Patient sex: M
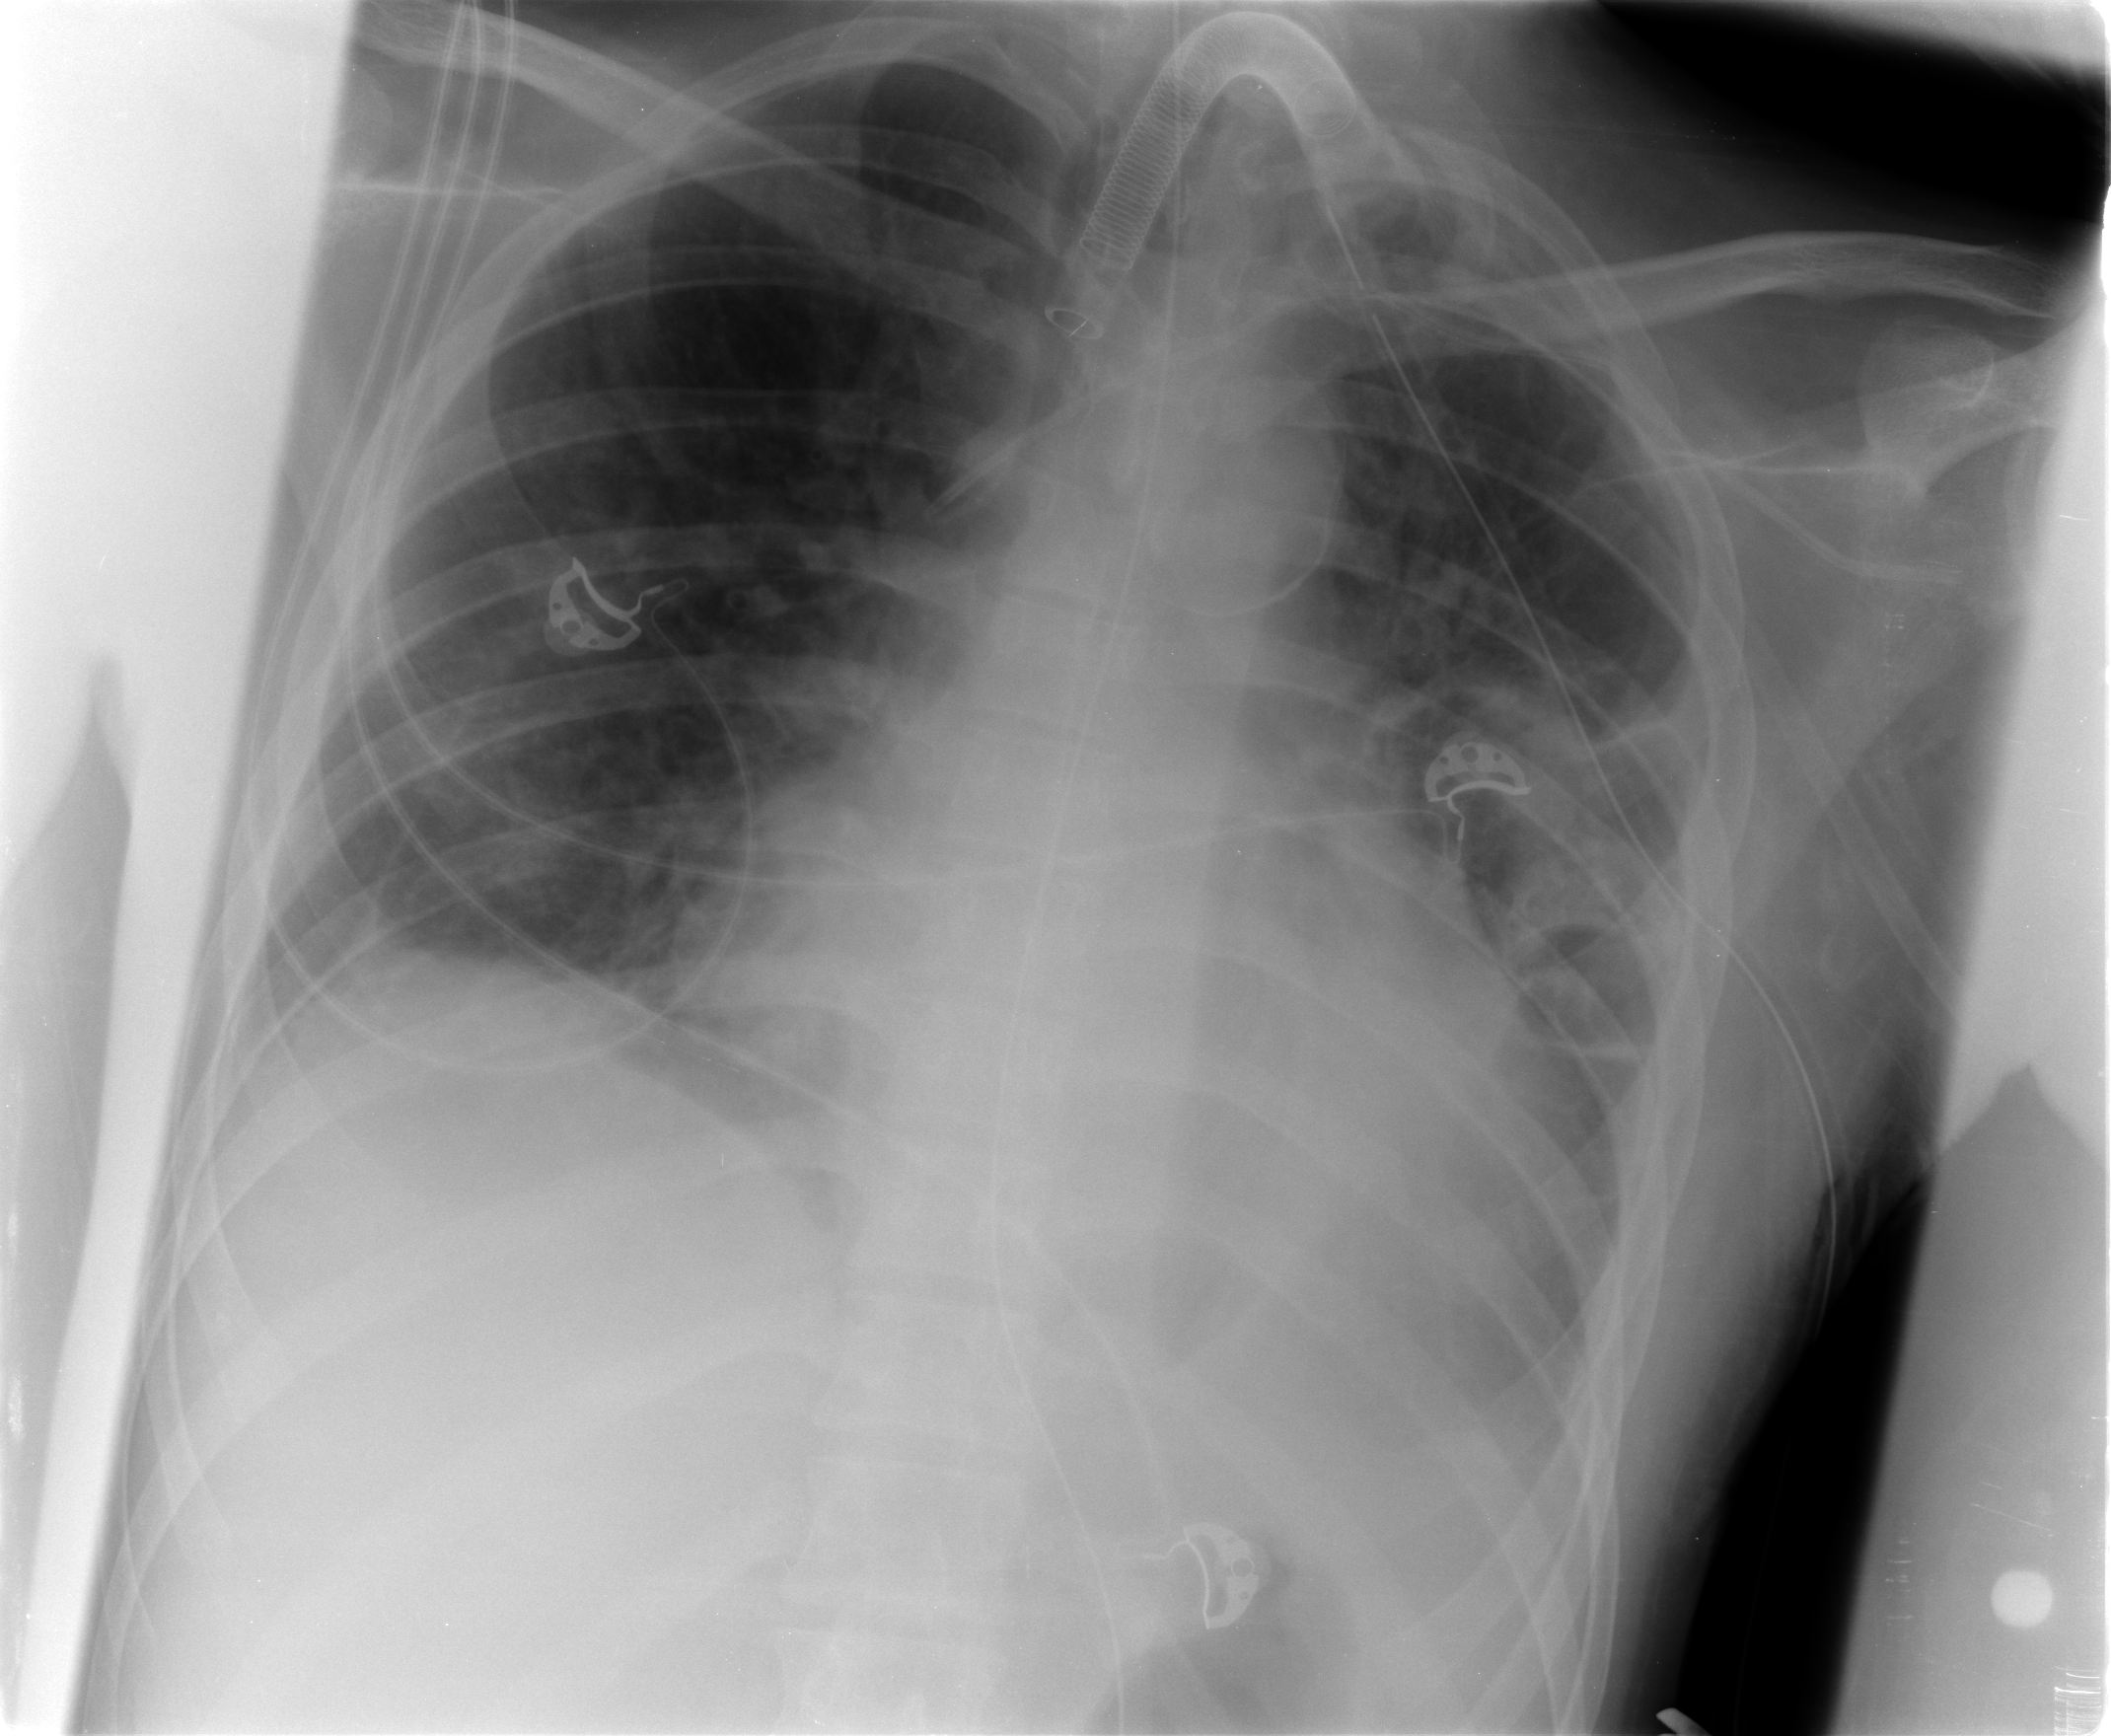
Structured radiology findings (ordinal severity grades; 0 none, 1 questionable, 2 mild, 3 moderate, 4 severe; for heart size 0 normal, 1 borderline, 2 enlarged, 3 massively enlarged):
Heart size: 2
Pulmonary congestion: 2
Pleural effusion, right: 2
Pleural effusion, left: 3
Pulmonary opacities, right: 2
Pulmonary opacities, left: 2
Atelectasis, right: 2
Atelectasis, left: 2